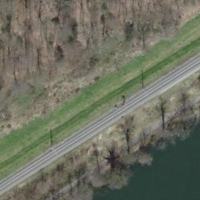
EUNIS habitat code: 25
Species observed at this site:
Corylus avellana
Aythya fuligula
Podiceps cristatus
Aythya ferina